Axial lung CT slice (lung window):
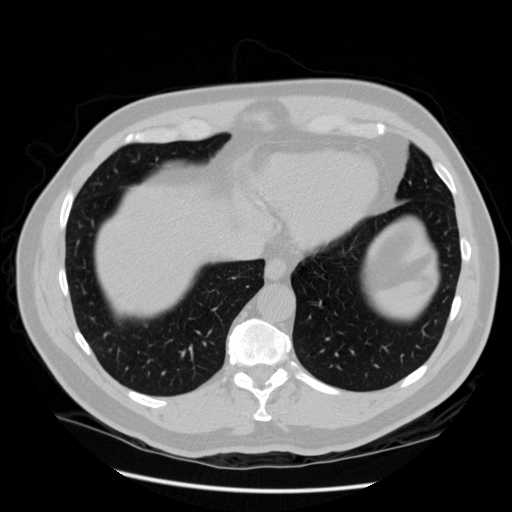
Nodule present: no